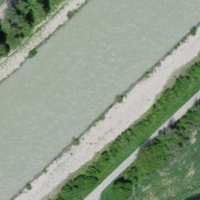
EUNIS habitat code: 15
Species observed at this site:
Solidago rugosa